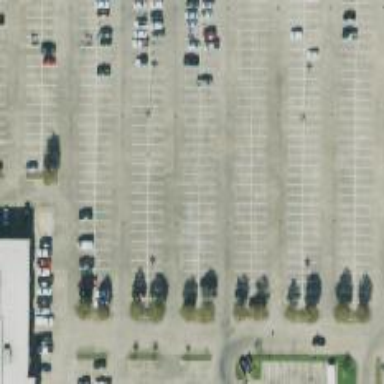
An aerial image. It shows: Parking space.